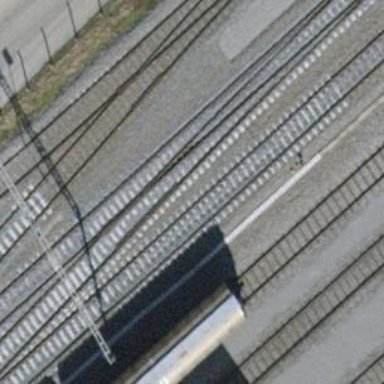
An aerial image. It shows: Single-track electrified railway siding with contact line for service.